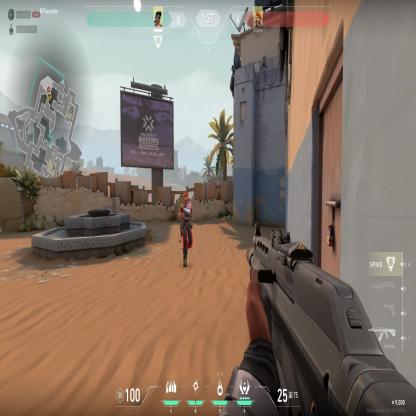
Label: enemy